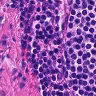
Metastatic tissue present: no